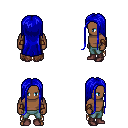
a pixel art fantasy rpg character, male body template, human, dark skin, brown tattered cape, teal pants, blue extra-long hairstyle, leather bracers, maroon shoes, four views (front, back, left, right), 2x2 character sprite sheet, small pixel art, hard edges, no anti-aliasing